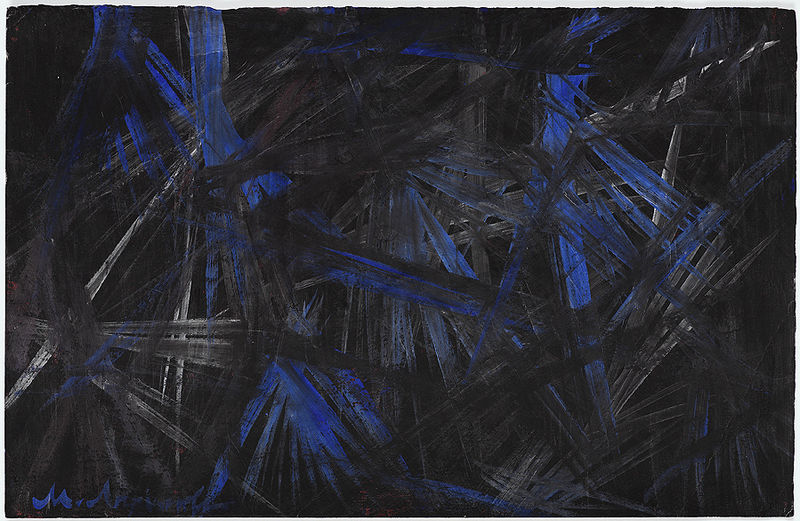
Titel: Rayonist Composition, Rayonist Composition
Künstler: Mikhail Larionov
Standort: Amherst (Massachusetts, USA)
Institution: Mead Art Museum, Amherst College
Schlagwörter: blau, dunkel, weiß, grau, schwarz, signatur, düster, abstrakt, linien, blue, oil, white, black, dark, expressionism, gray, grey, painting, striche, name, sterne, durcheinander, horizontal, death, light, night, expression, color, shadow, line, french, abstract, übereinander, abstraction, lines, stroke, brush, darkness, miro, sharp, streak, pieces, intersections, expressive, painting lines, streaks, emotional, collision